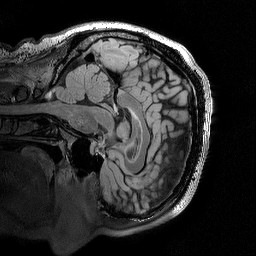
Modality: T2w
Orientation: sagittal
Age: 44
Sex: male
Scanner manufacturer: siemens
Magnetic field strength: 3 T
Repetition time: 5 s
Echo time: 0.386 s